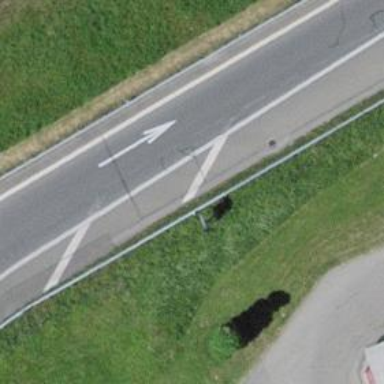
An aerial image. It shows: Secondary link road.